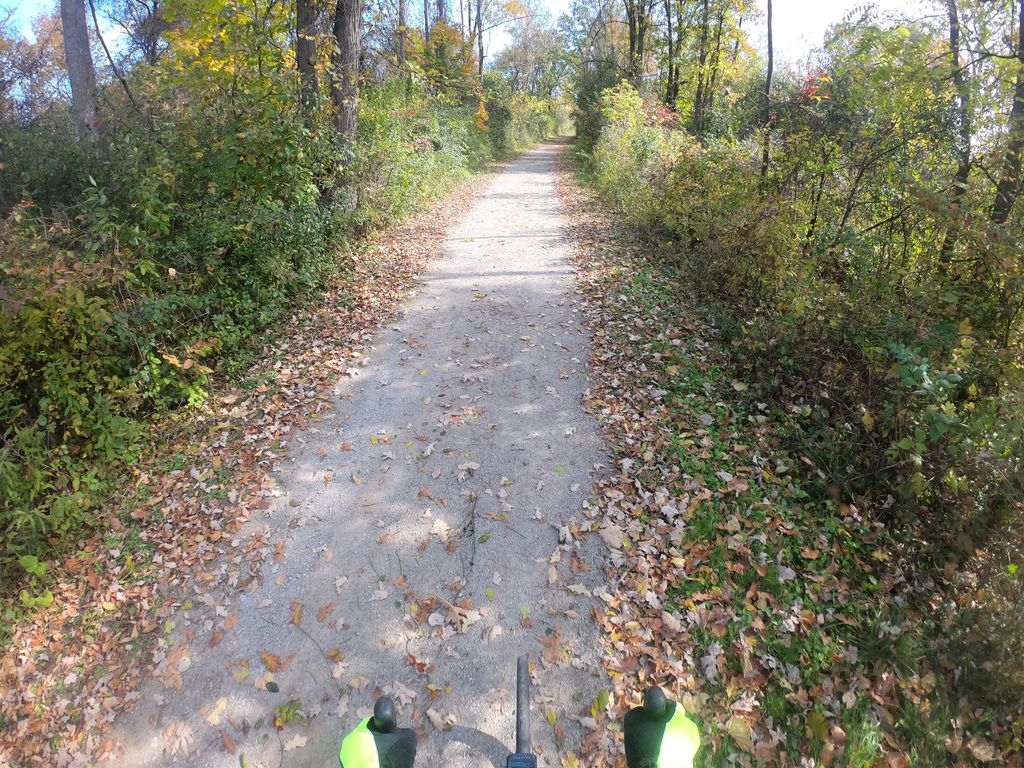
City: kitchener-waterloo